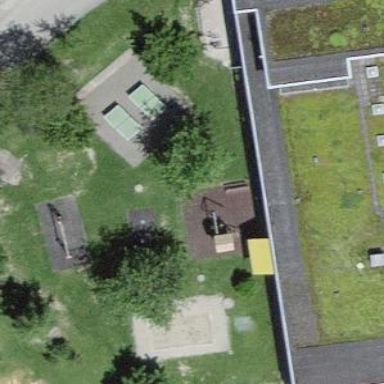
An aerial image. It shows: Playground area for leisure activities on the land.